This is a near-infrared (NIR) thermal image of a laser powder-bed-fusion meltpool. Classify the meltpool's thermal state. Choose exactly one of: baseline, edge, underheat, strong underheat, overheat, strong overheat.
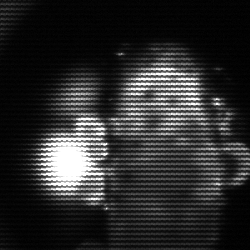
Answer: strong underheat